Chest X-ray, PA view. Patient: 81 years old, sex M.
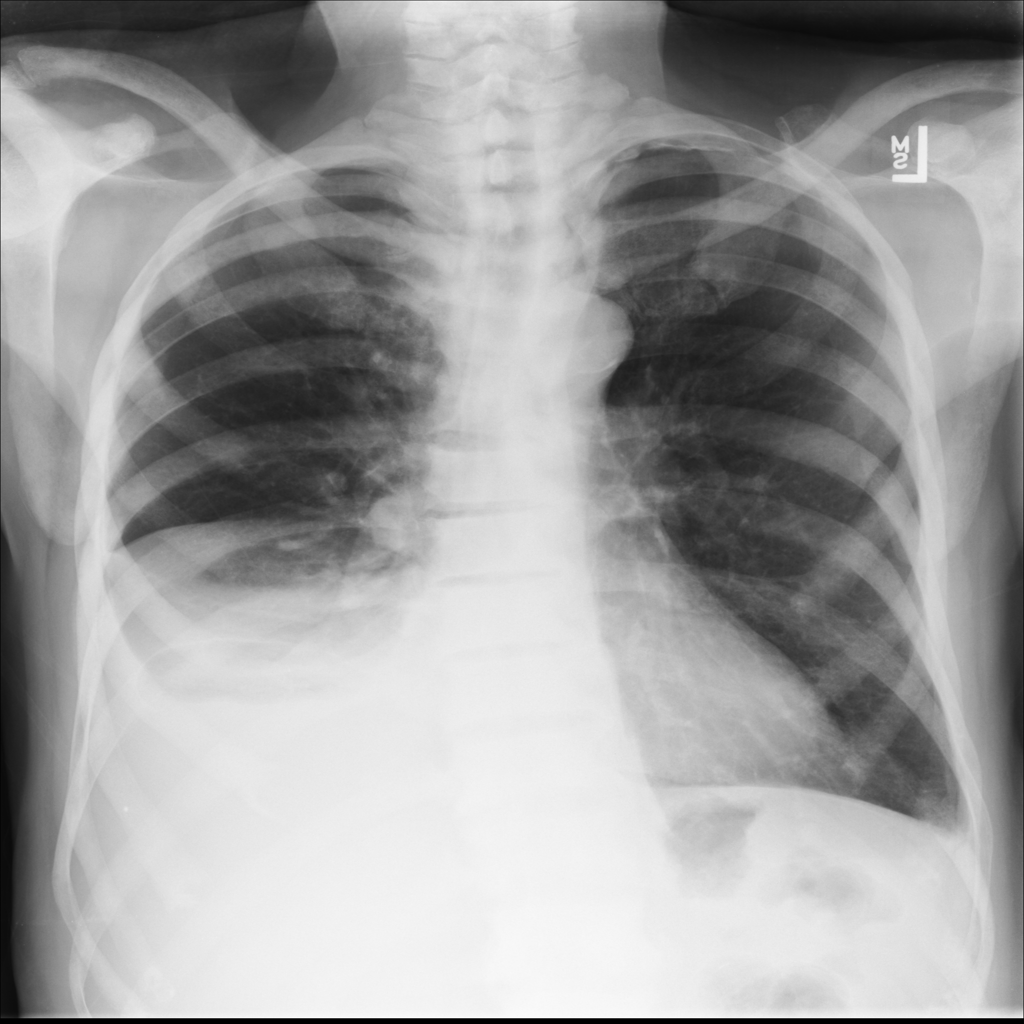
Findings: Atelectasis, Effusion